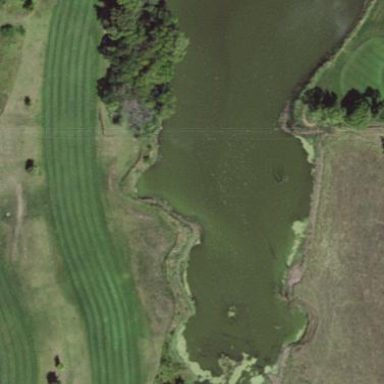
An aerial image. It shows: Scenic view of water hazard on golf course. The natural water feature adds beauty to the landscape.